Interaction volume radius: 10 \u00c5
Interaction volume height: 25 \u00c5
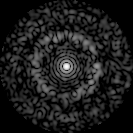
Disorder parameter: 0.8381